Question: Is it possible to specify thresholds for color-scales?
Look at this example:
'''
xy <- expand.grid(x=1:20,y=1:20)
xyd <- data.frame(xy,z=runif(400),a=rowSums(xy)/40)
g <- ggplot(xyd, aes(x=x, y=y, fill=z, alpha=a)) +
geom_tile() +
scale_alpha(range=c(0,1), limits=c(0.5,1))
g
'''

What I want is that Values of a below 0.5 get an alpha value of 0 so that the lower left half will be invisible. Obviously I could transform the original data but that would destroy the legend.
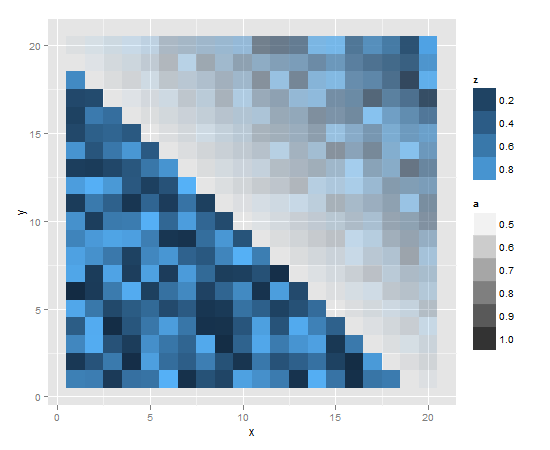
Answer: The threshold is working and the values outside that threshold are set to 'NA'; the problem is that an 'alpha' of 'NA' is getting rendered as full opacity. Setting the 'na.value' on the scale to '0' gets the results you want.
'''
ggplot(xyd, aes(x=x, y=y, fill=z, alpha=a)) +
geom_tile() +
scale_alpha(range=c(0,1), limits=c(0.5,1), na.value = 0)
'''